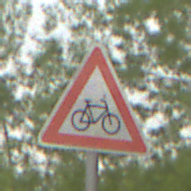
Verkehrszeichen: RadverkehrLinks
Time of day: MorningAfternoon
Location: Outdoor (Nature)
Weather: Overcast
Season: NotSpecified
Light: Natural